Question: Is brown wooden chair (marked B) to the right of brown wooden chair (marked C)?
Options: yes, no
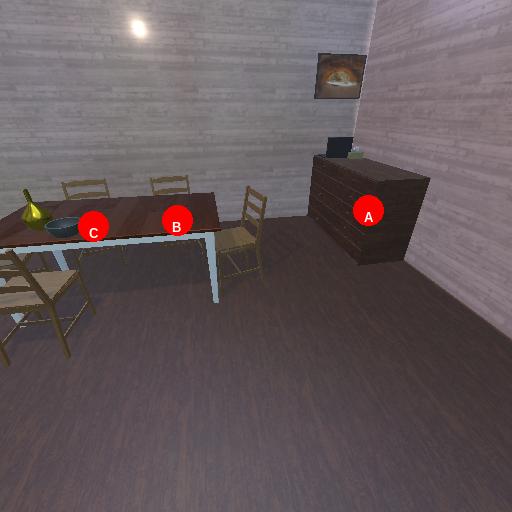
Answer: yes